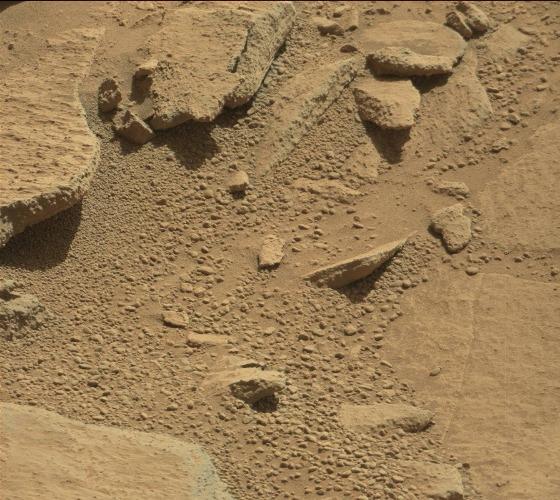
Terrain classes present: Bedrock, Gravel / Sand / Soil, Rock, Shadow